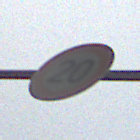
Verkehrszeichen: Geschwindigkeit20
Umgebung: Roofed, Beach
Tageszeit: Midday
Wetter: Overcast
Licht: Natural
Jahreszeit: NotSpecified
Kontrast: LowContrast